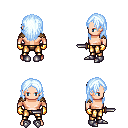
a pixel art fantasy rpg character, male body template, human, light skin, leather shoulder armor, gold greaves, white cyan long hairstyle, gold gloves, metal boots, dagger, four views (front, back, left, right), 2x2 character sprite sheet, small pixel art, hard edges, no anti-aliasing